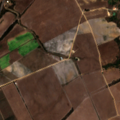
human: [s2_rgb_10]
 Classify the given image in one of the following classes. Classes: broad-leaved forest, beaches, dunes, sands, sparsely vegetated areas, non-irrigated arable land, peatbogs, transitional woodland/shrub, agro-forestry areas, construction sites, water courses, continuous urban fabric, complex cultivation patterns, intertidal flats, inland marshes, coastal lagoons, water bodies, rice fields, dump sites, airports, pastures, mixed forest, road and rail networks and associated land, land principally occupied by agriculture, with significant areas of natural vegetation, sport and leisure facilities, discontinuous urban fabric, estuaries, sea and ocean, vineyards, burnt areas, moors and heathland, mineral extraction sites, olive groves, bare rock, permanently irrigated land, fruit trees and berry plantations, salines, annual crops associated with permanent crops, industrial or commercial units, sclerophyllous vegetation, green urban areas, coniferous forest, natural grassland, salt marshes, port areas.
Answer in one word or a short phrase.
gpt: non-irrigated arable land, permanently irrigated land, pastures, land principally occupied by agriculture, with significant areas of natural vegetation